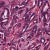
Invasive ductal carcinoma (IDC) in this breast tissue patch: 1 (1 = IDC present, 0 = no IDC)